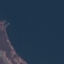
Land use / land cover class: SeaLake